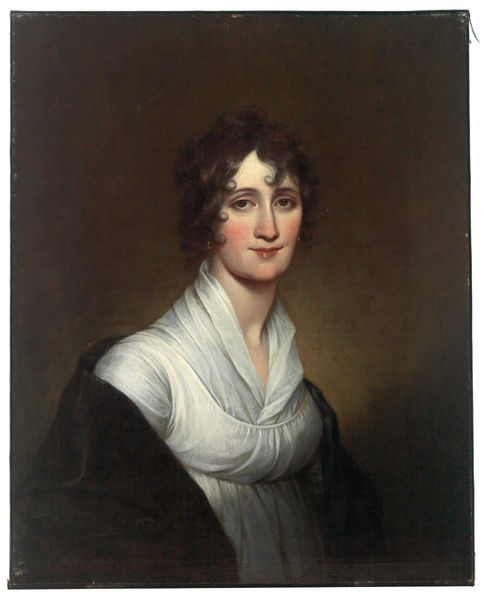
Titel: Mrs. Thomas Sully (Sarah Annis, 1779-1867)
Künstler: John Trumbull
Standort: Amherst (Massachusetts, USA)
Institution: Mead Art Museum, Amherst College
Schlagwörter: dunkel, umhang, weiß, braun, frau, hintergrund, kleid, schwarz, blick, dame, augen, bluse, falten, kragen, bildnis, hals, portrait, porträt, gewand, mantel, locken, rosa, wangen, rote lippen, volle lippen, rosa wangen